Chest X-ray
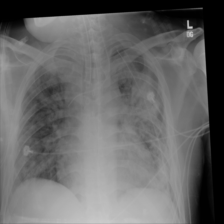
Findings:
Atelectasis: negative
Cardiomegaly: negative
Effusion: negative
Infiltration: positive
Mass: negative
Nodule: negative
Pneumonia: negative
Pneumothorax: negative
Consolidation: positive
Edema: negative
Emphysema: negative
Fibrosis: negative
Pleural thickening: negative
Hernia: negative